Interaction volume radius: 10 \u00c5
Interaction volume height: 20 \u00c5
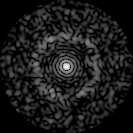
Disorder parameter: 0.8072